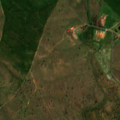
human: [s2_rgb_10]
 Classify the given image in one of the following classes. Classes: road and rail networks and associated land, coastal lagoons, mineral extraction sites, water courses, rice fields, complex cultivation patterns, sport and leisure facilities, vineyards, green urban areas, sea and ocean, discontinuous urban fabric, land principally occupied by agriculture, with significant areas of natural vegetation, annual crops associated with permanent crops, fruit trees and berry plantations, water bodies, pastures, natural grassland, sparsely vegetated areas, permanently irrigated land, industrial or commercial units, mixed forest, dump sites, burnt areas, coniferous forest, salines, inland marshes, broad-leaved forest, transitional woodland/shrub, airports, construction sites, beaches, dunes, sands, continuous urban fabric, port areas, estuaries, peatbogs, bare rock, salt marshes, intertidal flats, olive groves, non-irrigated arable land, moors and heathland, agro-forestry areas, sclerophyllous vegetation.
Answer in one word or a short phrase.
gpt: non-irrigated arable land, pastures, agro-forestry areas, transitional woodland/shrub